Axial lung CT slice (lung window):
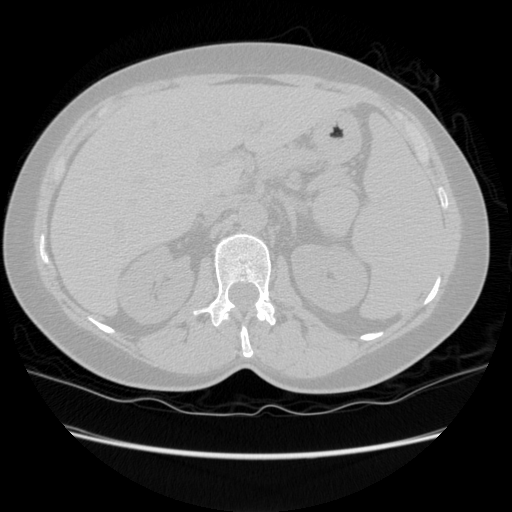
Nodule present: no